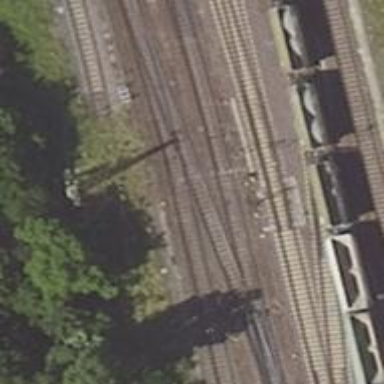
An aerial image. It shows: Railway track with contact lines for electrification.